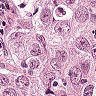
Metastatic tissue present: yes